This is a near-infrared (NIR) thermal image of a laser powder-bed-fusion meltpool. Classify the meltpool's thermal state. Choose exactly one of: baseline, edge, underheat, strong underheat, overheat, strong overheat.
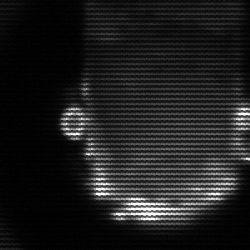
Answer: baseline